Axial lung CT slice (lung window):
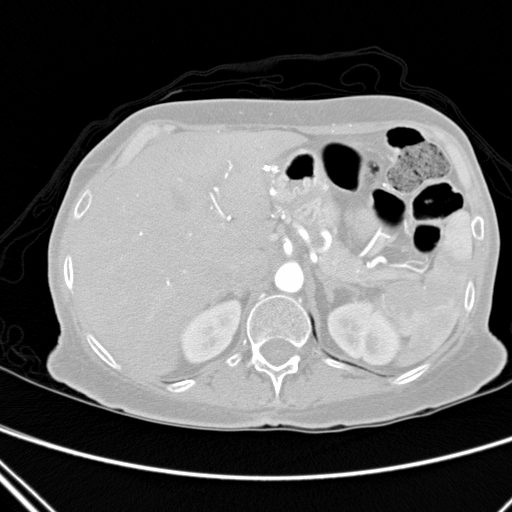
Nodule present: no